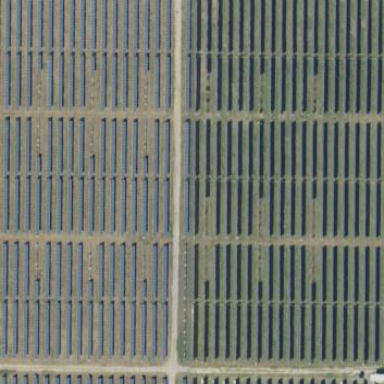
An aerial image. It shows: Solar power generator using photovoltaic method with solar photovoltaic panel types.